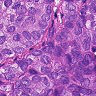
Metastatic tissue present: yes